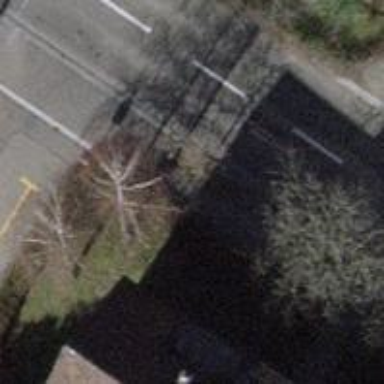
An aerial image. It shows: Power street cabinet.